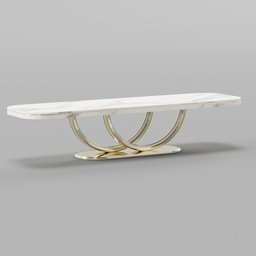
Label: furniture